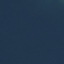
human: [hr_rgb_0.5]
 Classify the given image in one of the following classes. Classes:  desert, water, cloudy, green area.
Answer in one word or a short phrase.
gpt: water